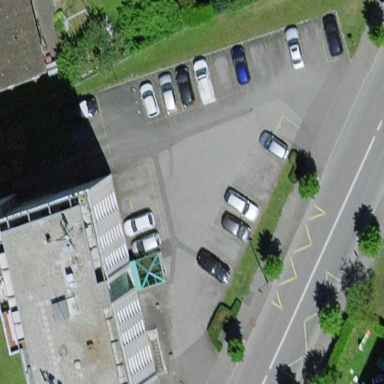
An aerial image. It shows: Parking area with asphalt surface.